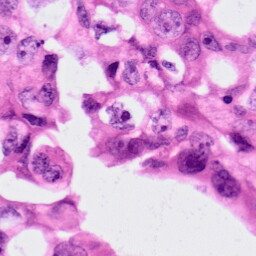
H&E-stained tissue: Lung